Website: apple
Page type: billing-address
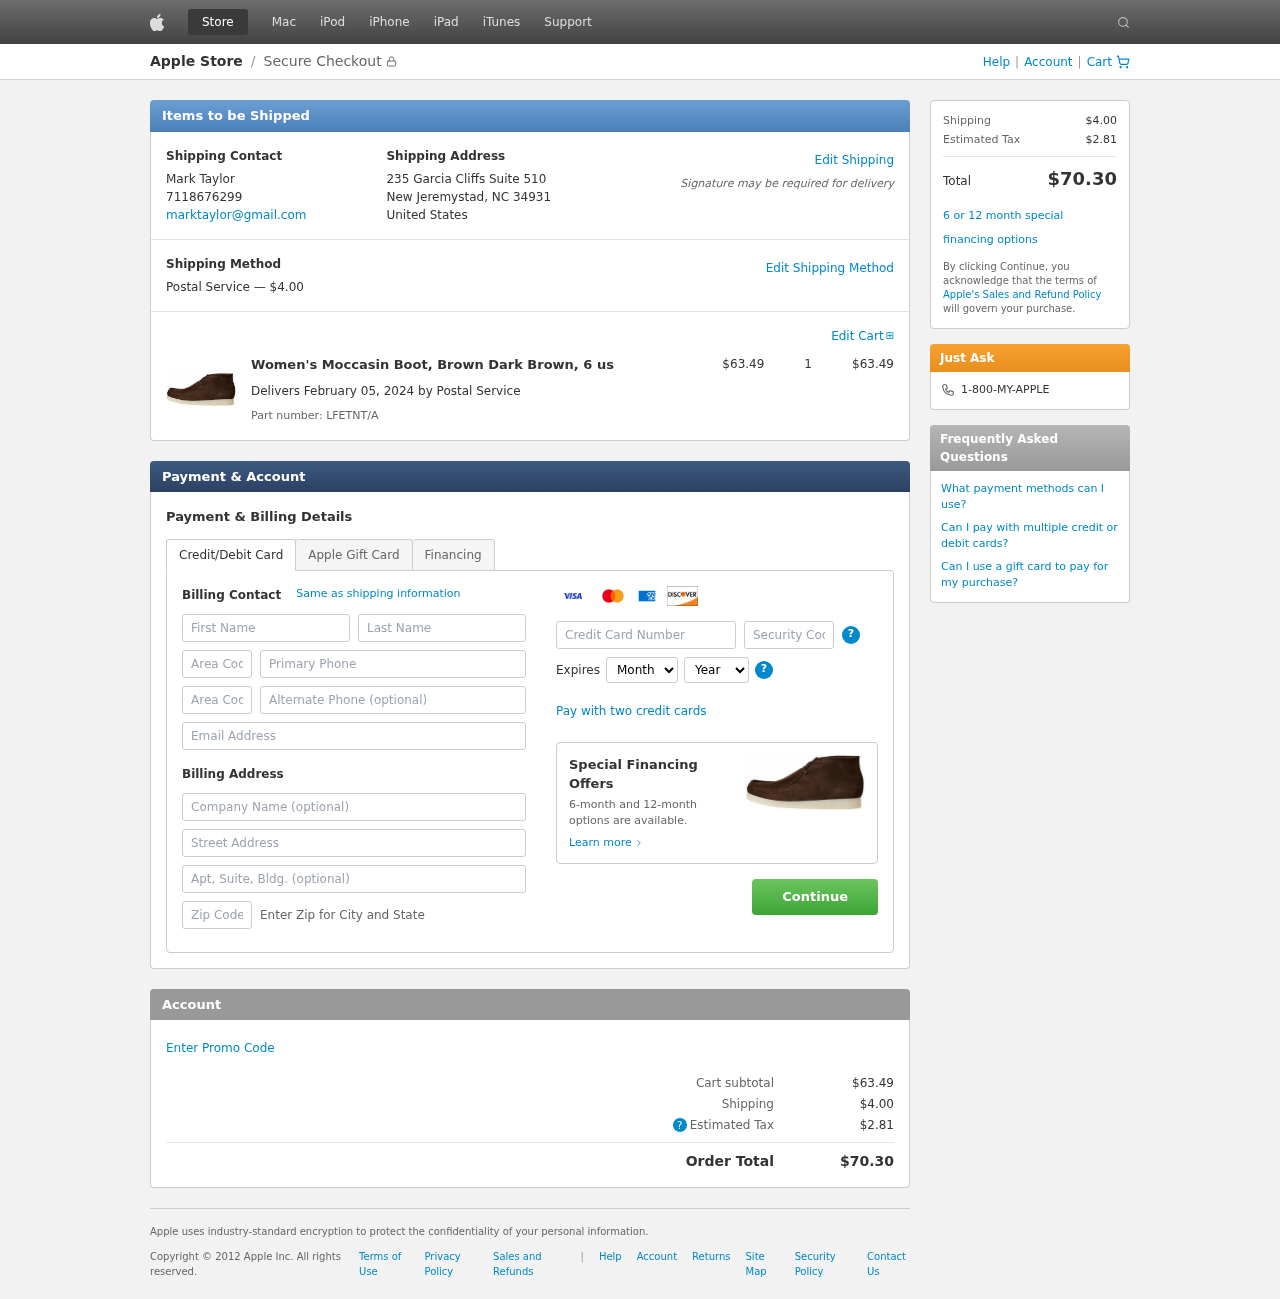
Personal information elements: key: PII_CARD_CVV
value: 944
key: PII_CARD_EXPIRY_MONTH
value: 02
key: PII_CARD_EXPIRY_YEAR
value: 27
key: PII_CARD_NUMBER
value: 4087 5552 4096 0402
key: PII_CITY_STATE_ZIP
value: New Jeremystad, NC 34931
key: PII_COMPANY
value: Young, Perkins and Clark
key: PII_COUNTRY
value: United States
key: PII_EMAIL
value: marktaylor@gmail.com
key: PII_FIRSTNAME
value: Mark
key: PII_FULLNAME
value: Mark Taylor
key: PII_LASTNAME
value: Taylor
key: PII_PHONE
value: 7118676299
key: PII_PHONE_AREA
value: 711
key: PII_STREET
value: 235 Garcia Cliffs Suite 510
Product elements: key: PRODUCT1_NAME
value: Women's Moccasin Boot, Brown Dark Brown, 6 us
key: PRODUCT1_PRICE
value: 63.49
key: PRODUCT1_QUANTITY
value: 1
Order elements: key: ORDER_SHIPPING_COST
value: $4.00
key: ORDER_SUBTOTAL
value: $63.49
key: ORDER_DELIVERY_DATE
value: February 05, 2024
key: ORDER_PART_NUMBER
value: LFETNT/A
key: ORDER_TAX
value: $2.81
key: ORDER_TOTAL
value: $70.30